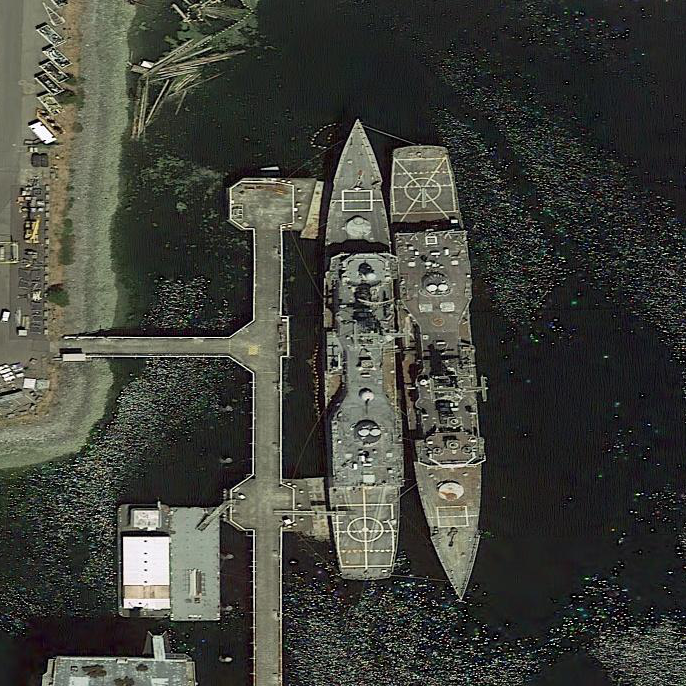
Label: cruiser